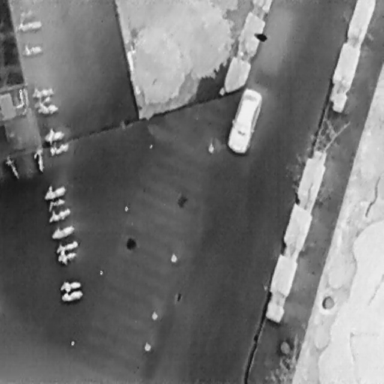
There are 20 objects shown in the infrared image, including a Person, a Car, and 18 Bicycles.